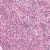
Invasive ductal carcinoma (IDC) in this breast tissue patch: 1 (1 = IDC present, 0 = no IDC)